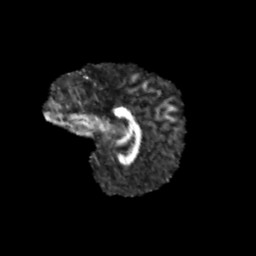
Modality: FA
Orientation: sagittal
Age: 11
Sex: female
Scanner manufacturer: siemens
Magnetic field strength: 3 T
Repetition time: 3.8 s
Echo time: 0.07 s